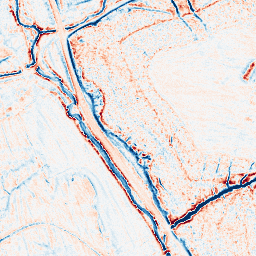
Category: edge_preserving
Decomposition family: anisotropic_diffusion
Decomposition parameters: iterations: 20
kappa: 10
gamma: 0.1
Upsampling method: bicubic
Upsampling parameters: scale: 8
Upsampling scale: 8